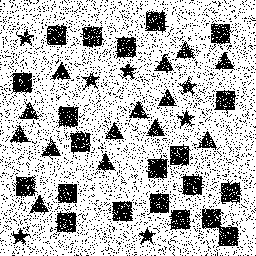
Squares: 21
Triangles: 14
Stars: 7
Total shapes: 42